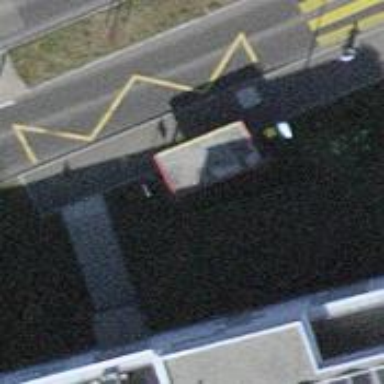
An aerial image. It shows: Sidewalk.